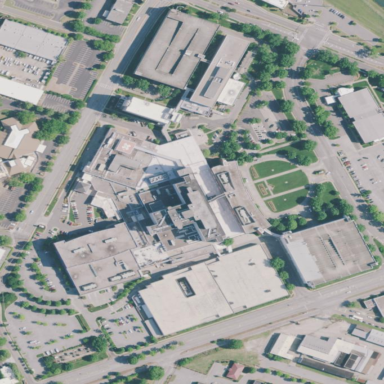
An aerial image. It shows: Healthcare facility identified as hospital.